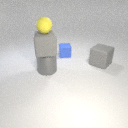
large gray rubber cube above large gray metal cylinder